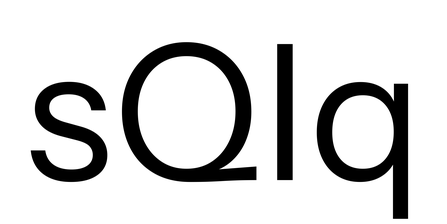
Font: InstrumentSans_Regular